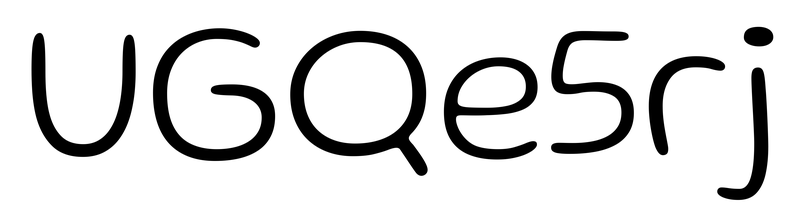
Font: Gluten_ExtraLight